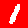
Digit: 1